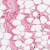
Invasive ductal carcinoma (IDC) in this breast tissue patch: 0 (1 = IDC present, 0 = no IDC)